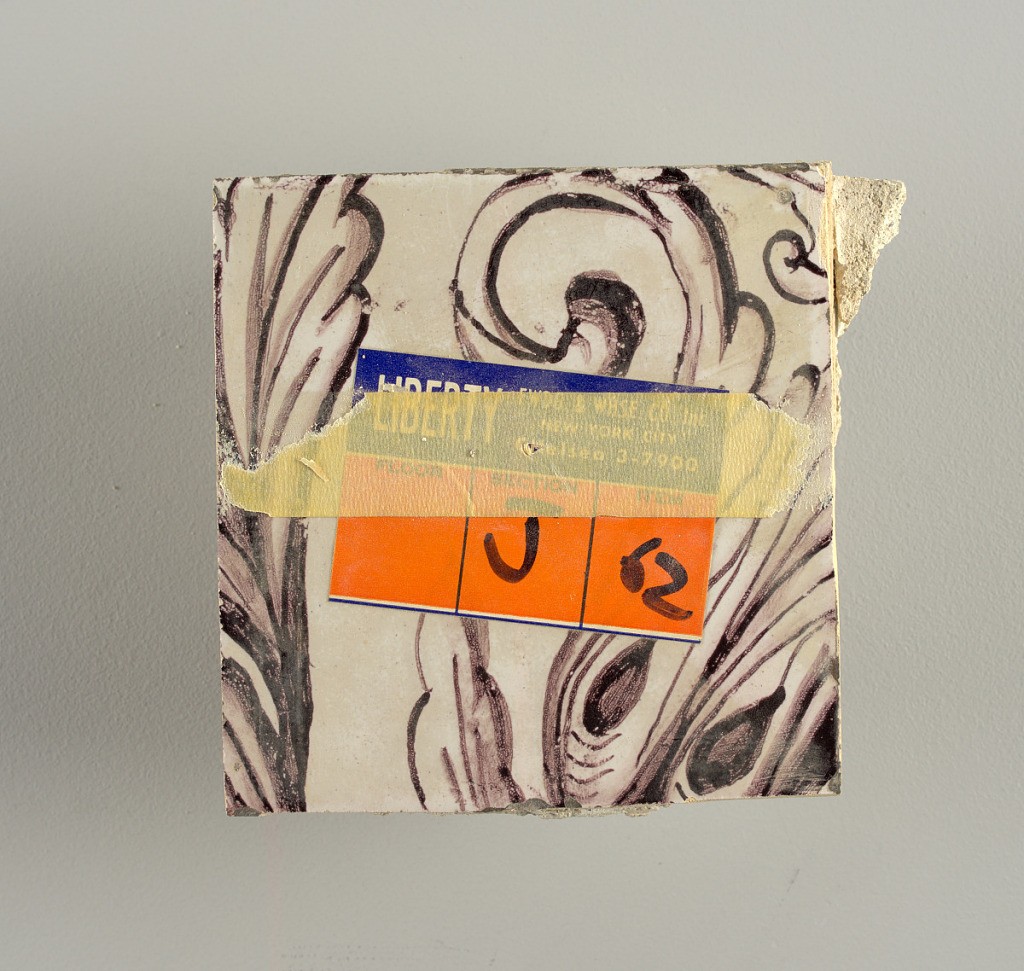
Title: Wall facing
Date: ca. 1725
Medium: tin-glazed earthenware, underglaze
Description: Two vertical rectangles, twenty-three tiles high.  A) Nine tiles wide at top; seven tiles wide at bottom.  B) Ten and one-half tiles wide.

Arabesque design of foliage.  A) with centered figure of Justice under a canopy.  B) with centered urn.